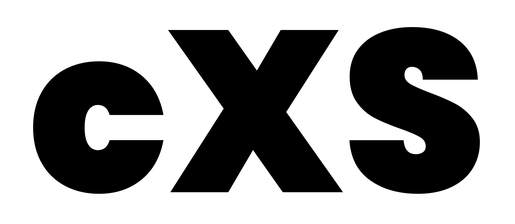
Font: Poppins-Black